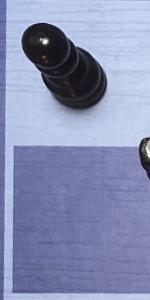
Label: Empty